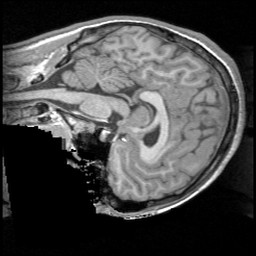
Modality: T1w
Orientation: sagittal